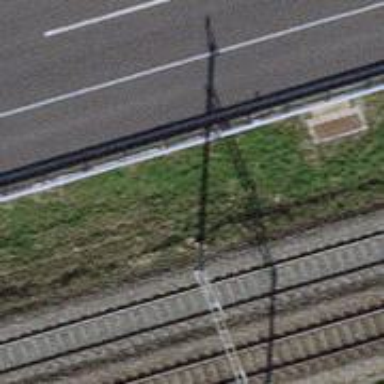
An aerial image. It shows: Power pole.